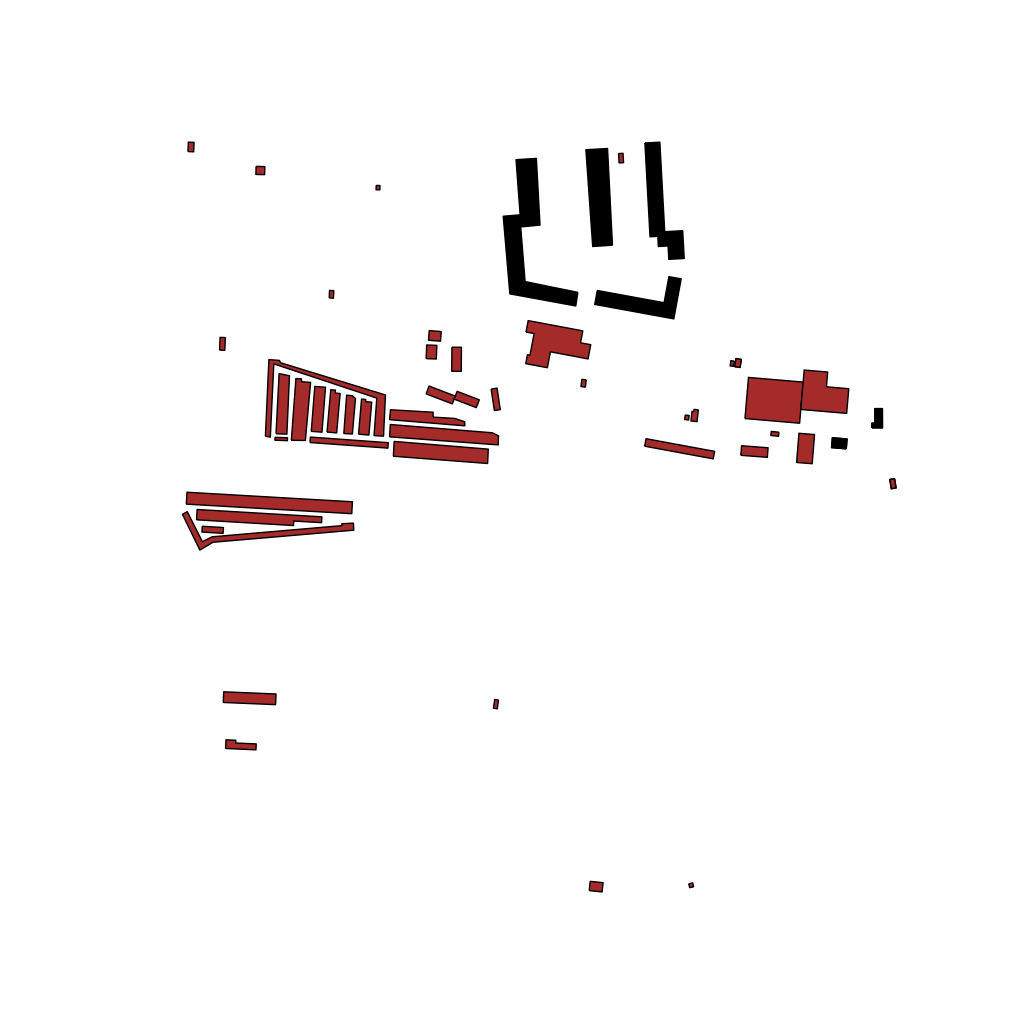
Tags: overhead vector_map, business, industrial, recreation, residential, special, transport, modern, high_rise, individual_rise, low_rise, density_1, Building, Facility, 1.0 km²